Interaction volume radius: 5 \u00c5
Interaction volume height: 15 \u00c5
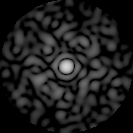
Disorder parameter: 0.805